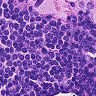
Metastatic tissue present: no